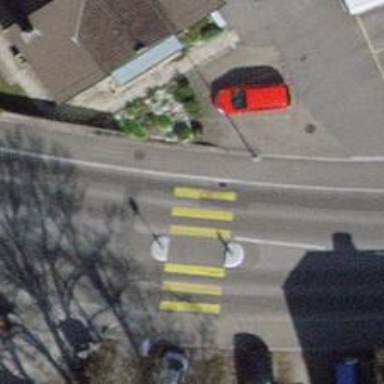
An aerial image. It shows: Uncontrolled crossing with pedestrian island.